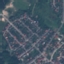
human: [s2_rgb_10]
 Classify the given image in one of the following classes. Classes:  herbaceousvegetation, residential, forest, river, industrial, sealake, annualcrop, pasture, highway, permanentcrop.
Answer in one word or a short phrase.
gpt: Residential